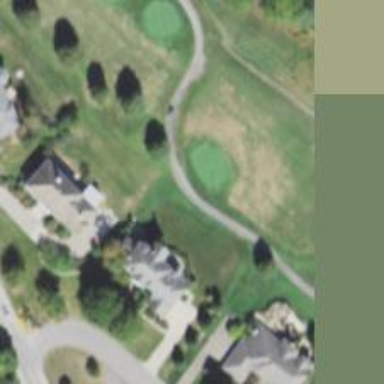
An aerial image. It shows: Path for golf carts.